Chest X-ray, PA view. Patient: 87 years old, sex F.
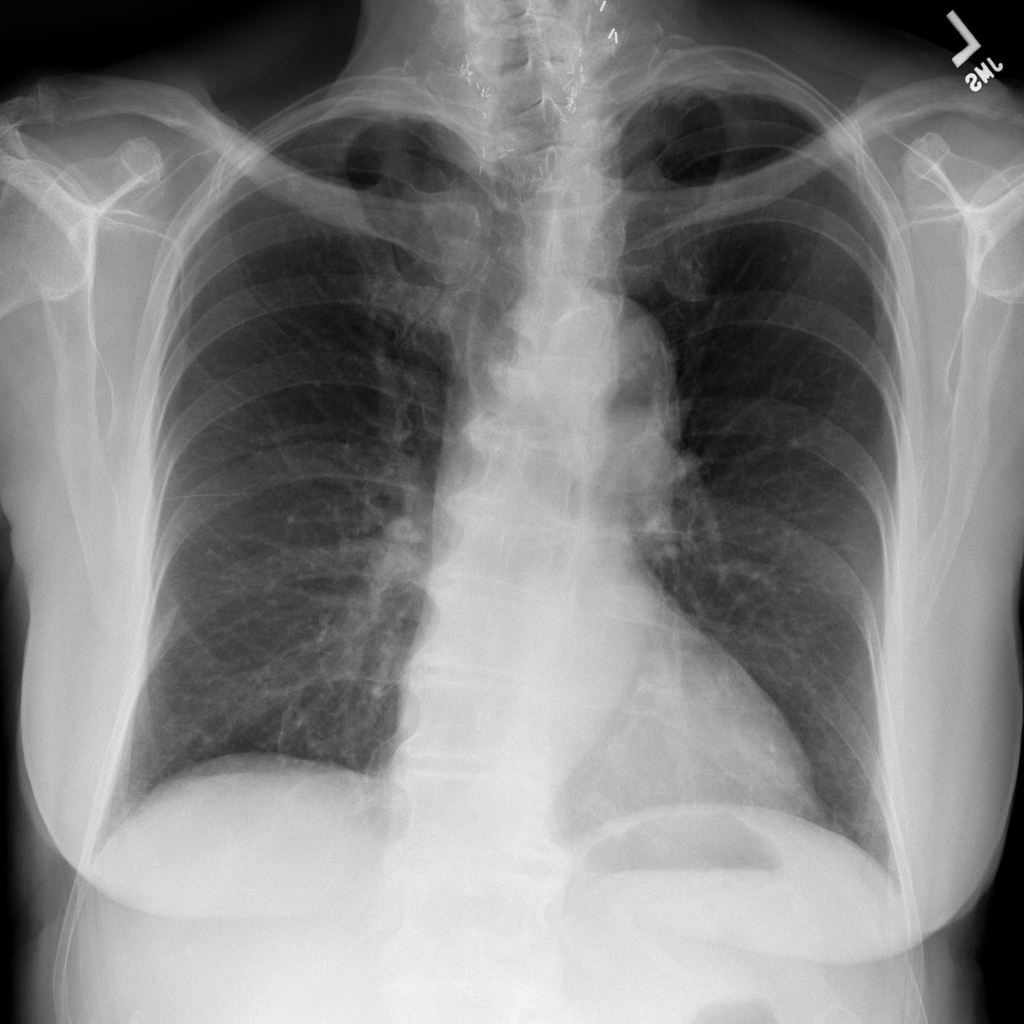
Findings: Emphysema